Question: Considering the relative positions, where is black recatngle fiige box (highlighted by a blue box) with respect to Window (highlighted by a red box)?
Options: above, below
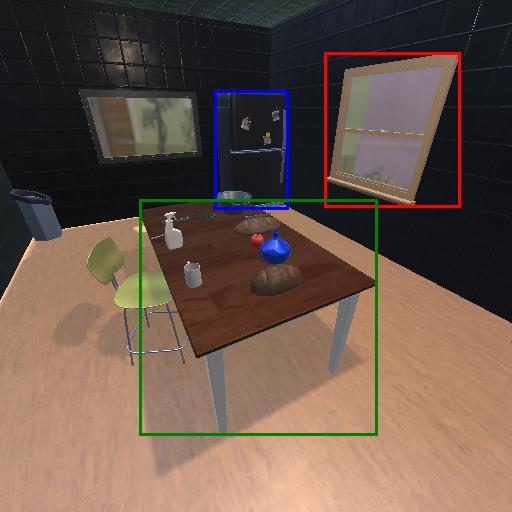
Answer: above